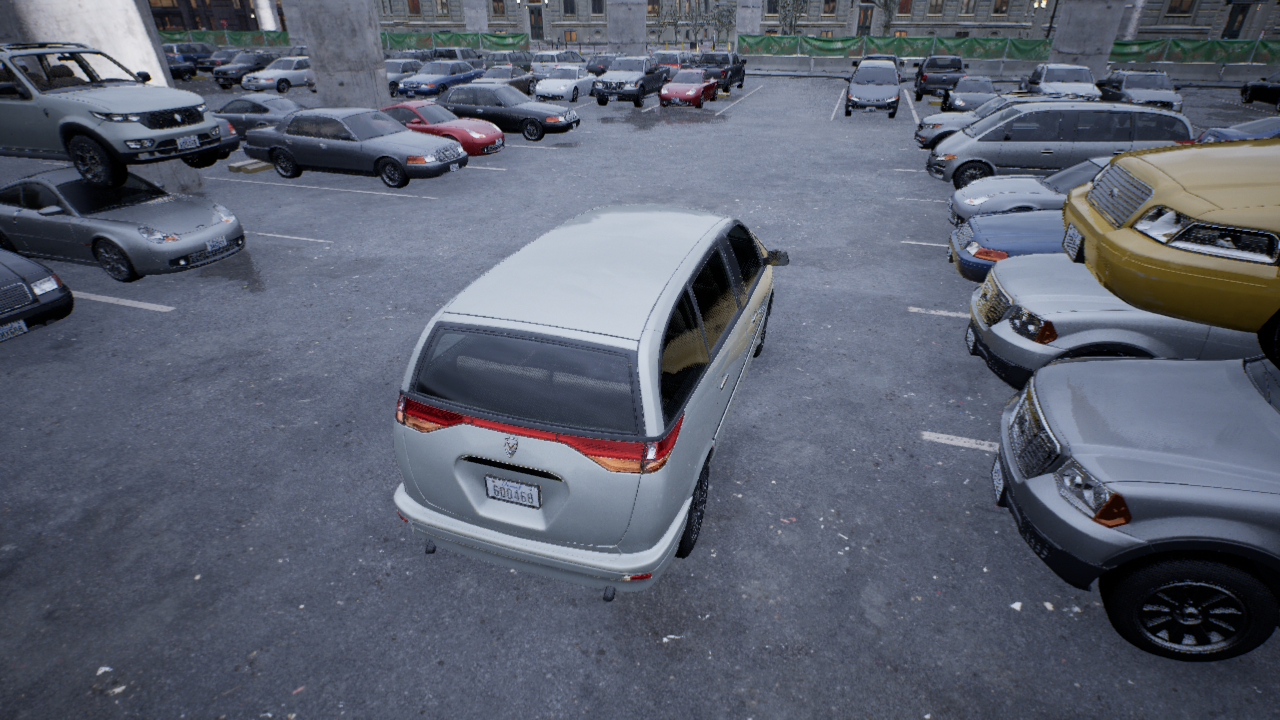
Venue: arterial
Lighting: overcast
Vehicle rig: minivan